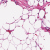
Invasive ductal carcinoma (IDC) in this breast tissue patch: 0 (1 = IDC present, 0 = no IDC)